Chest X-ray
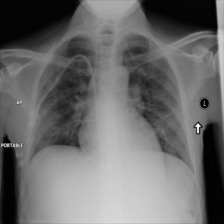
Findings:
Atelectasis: negative
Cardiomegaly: negative
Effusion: negative
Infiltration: positive
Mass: negative
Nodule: negative
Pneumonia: negative
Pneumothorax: negative
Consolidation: negative
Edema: negative
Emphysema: negative
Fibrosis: negative
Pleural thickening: negative
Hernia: negative